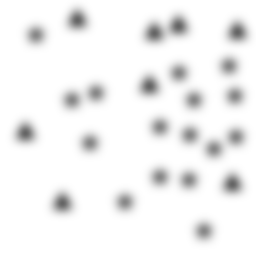
Squares: 0
Triangles: 8
Stars: 16
Total shapes: 24